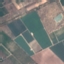
Label: PermanentCrop